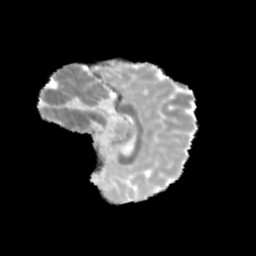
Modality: MD
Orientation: sagittal
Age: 11
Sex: male
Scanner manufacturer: siemens
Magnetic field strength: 3 T
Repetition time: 3.8 s
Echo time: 0.07 s